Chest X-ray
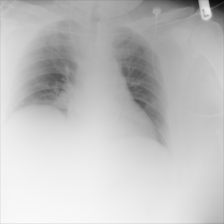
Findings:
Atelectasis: negative
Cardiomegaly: negative
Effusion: negative
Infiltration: negative
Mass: negative
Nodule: negative
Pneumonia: negative
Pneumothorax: negative
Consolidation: negative
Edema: negative
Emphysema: negative
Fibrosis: negative
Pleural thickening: negative
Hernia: negative